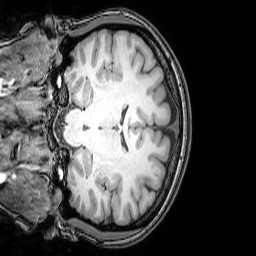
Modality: T1w
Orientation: coronal
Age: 24
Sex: female
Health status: healthy
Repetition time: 0.081 s
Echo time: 0.037 s